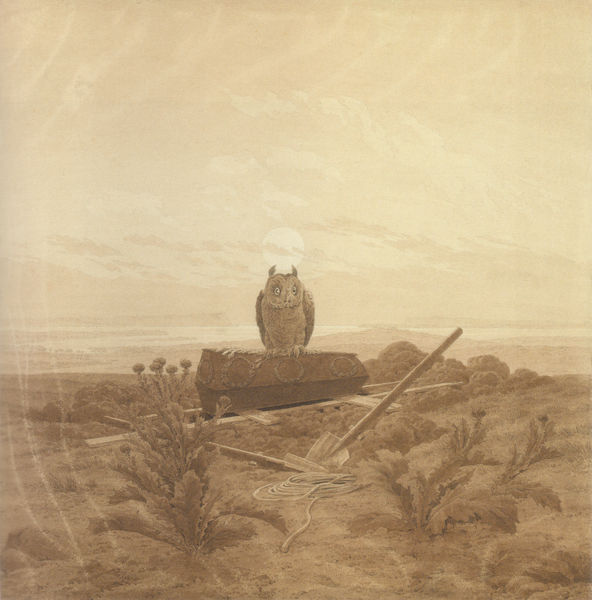
Titel: Landschaft mit Grab, Sarg und Eule
Künstler: Caspar David Friedrich
Standort: Hamburg
Institution: Kunsthalle
Schlagwörter: berg, blätter, dunkel, gemälde, himmel, meer, vogel, wasser, weiß, wolken, aquarell, fluss, gelb, landschaft, menschen, sand, see, ufer, abend, blume, blumen, braun, grau, hell, hintergrund, holz, licht, mitte, nacht, schwarz, skizze, zeichnung, blüten, gras, rot, schleier, tier, wolke, beige, ornament, augen, band, leiche, mensch, stein, steine, tod, tot, toter, trauer, bild, erde, feld, horizont, hügel, natur, sonnenaufgang, strauch, büsche, sonne, boden, realismus, blatt, pflanze, pflanzen, ohren, löwenzahn, düster, ansicht, acker, furchen, berge, gebirge, sonnenlicht, wüste, dunst, nebel, sonnenuntergang, tag, sepia, grube, angst, tau, symmetrie, balken, bretter, allein, fotorealistisch, foto, fotografie, stiel, fotorealismus, mond, memento mori, vergänglichkeit, gerüst, seil, brett, mondschein, loch, radierung, schwarzweiß, kreise, staub, bleistift, kiste, friedhof, kranz, distel, beerdigung, begräbnis, sarg, verschwommen, werkzeug, grab, mythos, disteln, wächter, graben, erd, zeit, gedenken, erinnerung, eule, rötel, wachen, weise, schaufel, spaten, vollmond, symbole, mittelachse, uhu, schaufeln, toto, weisheit, totengräber, gleichnis, landshcaft, schippe, emblematik, sunset, todenstille, kauz, diesteln, eingraben, sag, uhu beerdigung sarg landschaft distel nacht